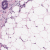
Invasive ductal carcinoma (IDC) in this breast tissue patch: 1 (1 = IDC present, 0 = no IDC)